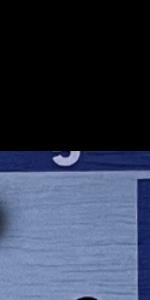
Label: Empty